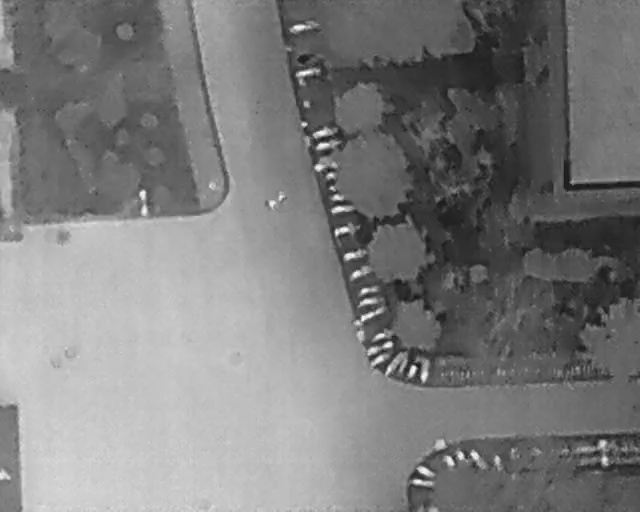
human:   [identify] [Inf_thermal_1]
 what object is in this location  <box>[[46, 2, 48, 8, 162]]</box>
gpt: <ref>1 medium bicycle at the top</ref>